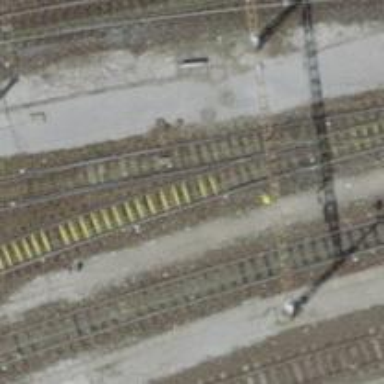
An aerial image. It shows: Railway switch.